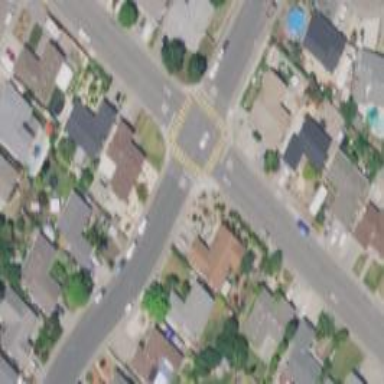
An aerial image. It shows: Road with stop sign.